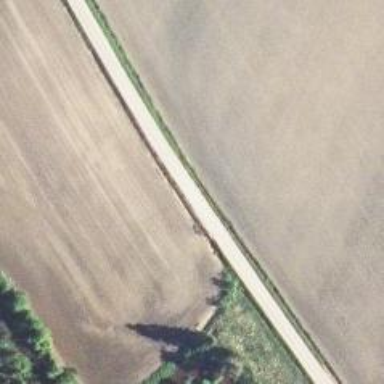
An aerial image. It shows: Unclassified road.